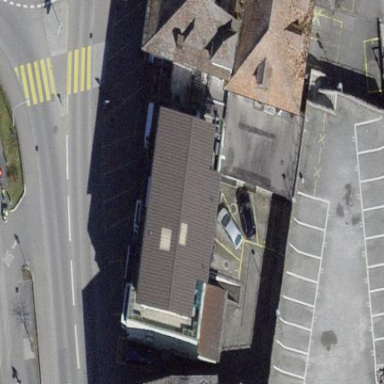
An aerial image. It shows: Flat-roofed building.